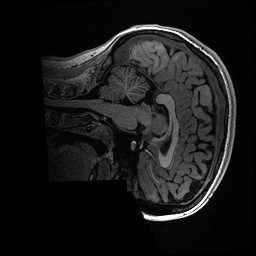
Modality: T1w
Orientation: sagittal
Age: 18
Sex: female
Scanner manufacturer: ge
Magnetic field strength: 3 T
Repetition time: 0.006952 s
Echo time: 0.00292 s